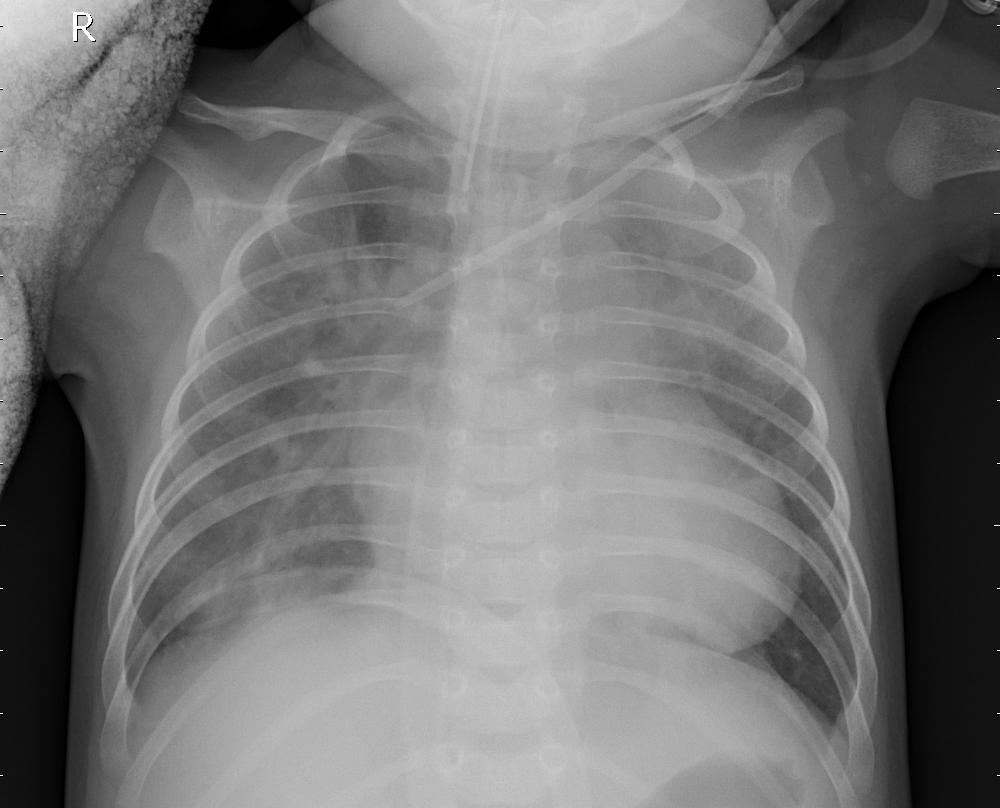
Diagnosis: PNEUMONIA